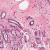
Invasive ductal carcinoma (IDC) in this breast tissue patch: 0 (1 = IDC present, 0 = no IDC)